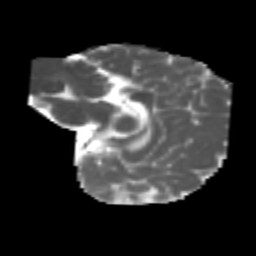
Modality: MD
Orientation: sagittal
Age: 6
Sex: male
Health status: healthy